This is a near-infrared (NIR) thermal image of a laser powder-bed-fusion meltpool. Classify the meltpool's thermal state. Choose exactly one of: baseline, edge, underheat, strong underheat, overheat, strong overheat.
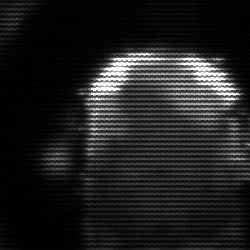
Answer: baseline